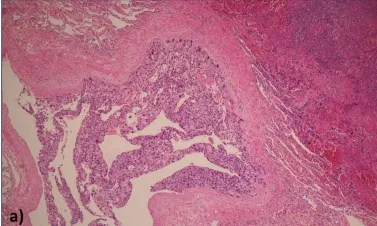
Histological findings. An autopsy specimen of a right upper lobe tumor stained with hematoxylin and eosin shows a, b) cytotrophoblasts (arrow) and syncytiotrophoblasts (arrowhead) stained with hematoxylin and eosin.
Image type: pathology (h&e)